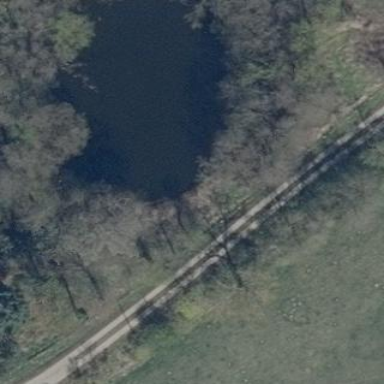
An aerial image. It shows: Pond with natural water.